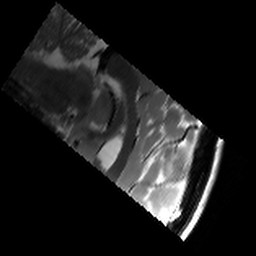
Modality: T2w
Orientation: sagittal
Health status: healthy
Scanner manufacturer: siemens
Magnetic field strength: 3 T
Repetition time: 8.02 s
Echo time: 0.08 s